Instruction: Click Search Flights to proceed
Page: home
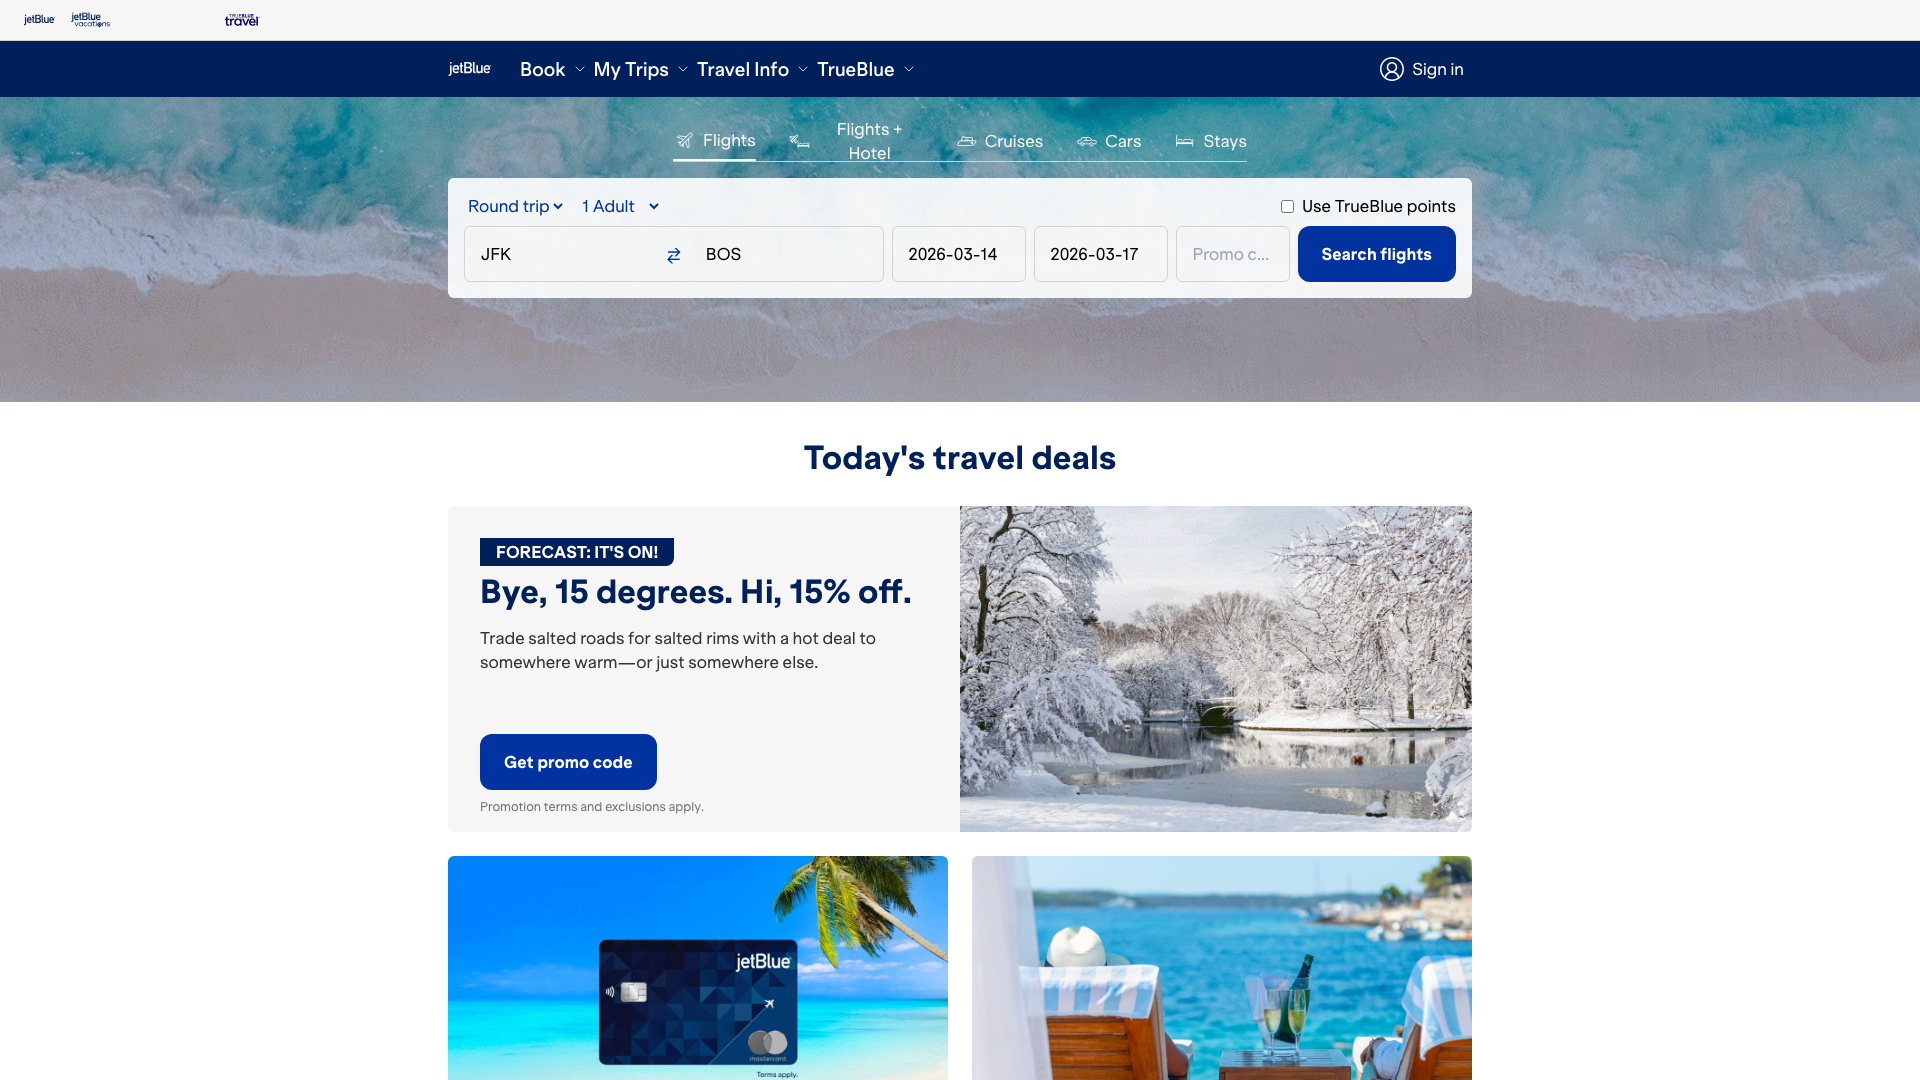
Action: click